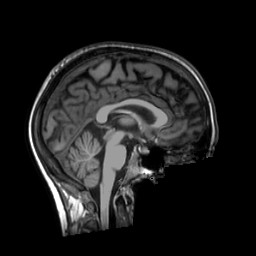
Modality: T1w
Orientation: sagittal